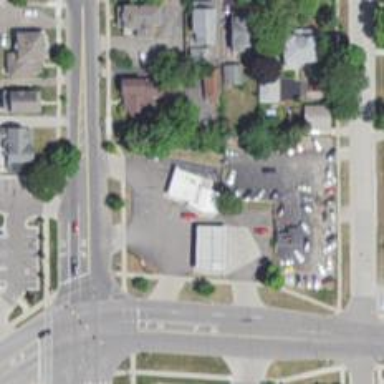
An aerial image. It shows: Convenience shop.